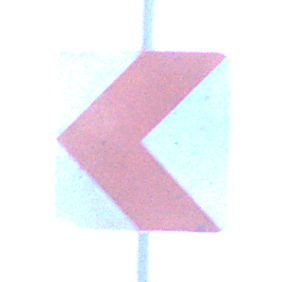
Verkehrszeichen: RichtungstafelnInKurvenKleinRechts
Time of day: MorningAfternoon
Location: Outdoor (Nature)
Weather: PartlyCloudy
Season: NotSpecified
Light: Natural